Question: I am using Google Maps. Need to know how to show street labels in javascript? Here is the label I am talking about,

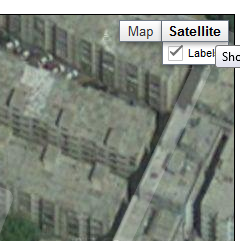
Answer: based on the comment:
'''
map.setOptions( { mapTypeId: google.maps.MapTypeId.HYBRID } );
'''
please elaborate in question on what you have in mind.